Interaction volume radius: 5 \u00c5
Interaction volume height: 10 \u00c5
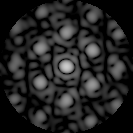
Disorder parameter: 0.4119